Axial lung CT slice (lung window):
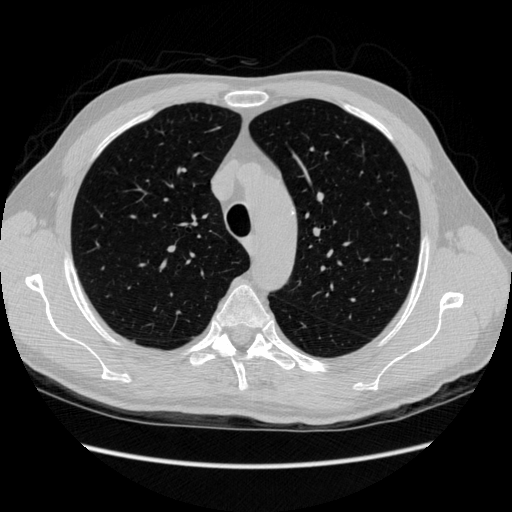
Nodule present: no